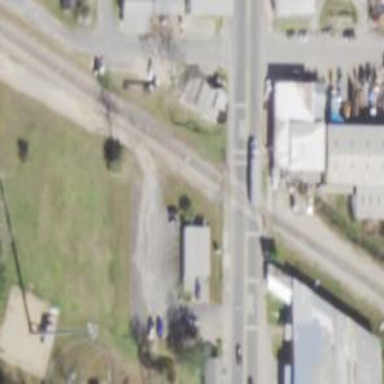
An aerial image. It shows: Railway crossing.